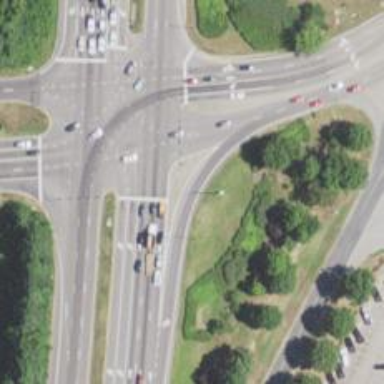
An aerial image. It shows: Trunk link highway with asphalt surface.